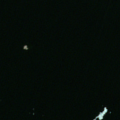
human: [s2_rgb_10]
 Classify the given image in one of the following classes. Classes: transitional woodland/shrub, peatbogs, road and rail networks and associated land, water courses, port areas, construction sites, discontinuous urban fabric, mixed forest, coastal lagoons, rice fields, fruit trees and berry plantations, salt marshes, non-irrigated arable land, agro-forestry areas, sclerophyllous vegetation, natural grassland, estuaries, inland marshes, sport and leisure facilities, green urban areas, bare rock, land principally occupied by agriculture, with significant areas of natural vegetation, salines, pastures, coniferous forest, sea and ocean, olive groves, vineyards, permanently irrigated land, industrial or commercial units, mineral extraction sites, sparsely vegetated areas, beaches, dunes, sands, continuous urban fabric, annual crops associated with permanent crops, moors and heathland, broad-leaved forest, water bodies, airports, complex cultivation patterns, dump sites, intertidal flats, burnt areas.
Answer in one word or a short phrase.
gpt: sea and ocean